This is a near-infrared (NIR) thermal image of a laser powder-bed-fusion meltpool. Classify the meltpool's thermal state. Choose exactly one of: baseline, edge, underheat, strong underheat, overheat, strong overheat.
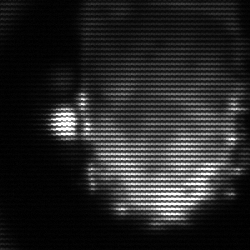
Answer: baseline